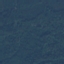
Land use / land cover: Forest